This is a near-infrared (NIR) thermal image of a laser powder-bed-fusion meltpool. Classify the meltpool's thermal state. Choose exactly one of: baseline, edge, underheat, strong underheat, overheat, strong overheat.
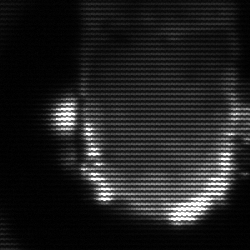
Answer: baseline